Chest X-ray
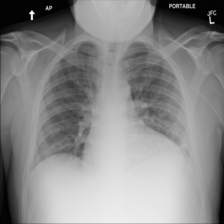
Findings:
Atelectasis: negative
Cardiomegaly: positive
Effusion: negative
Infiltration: negative
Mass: negative
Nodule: negative
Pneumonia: negative
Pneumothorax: negative
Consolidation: negative
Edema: negative
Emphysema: negative
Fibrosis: negative
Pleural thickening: negative
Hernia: negative